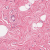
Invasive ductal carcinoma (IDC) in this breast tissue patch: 0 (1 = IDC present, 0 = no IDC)